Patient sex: M
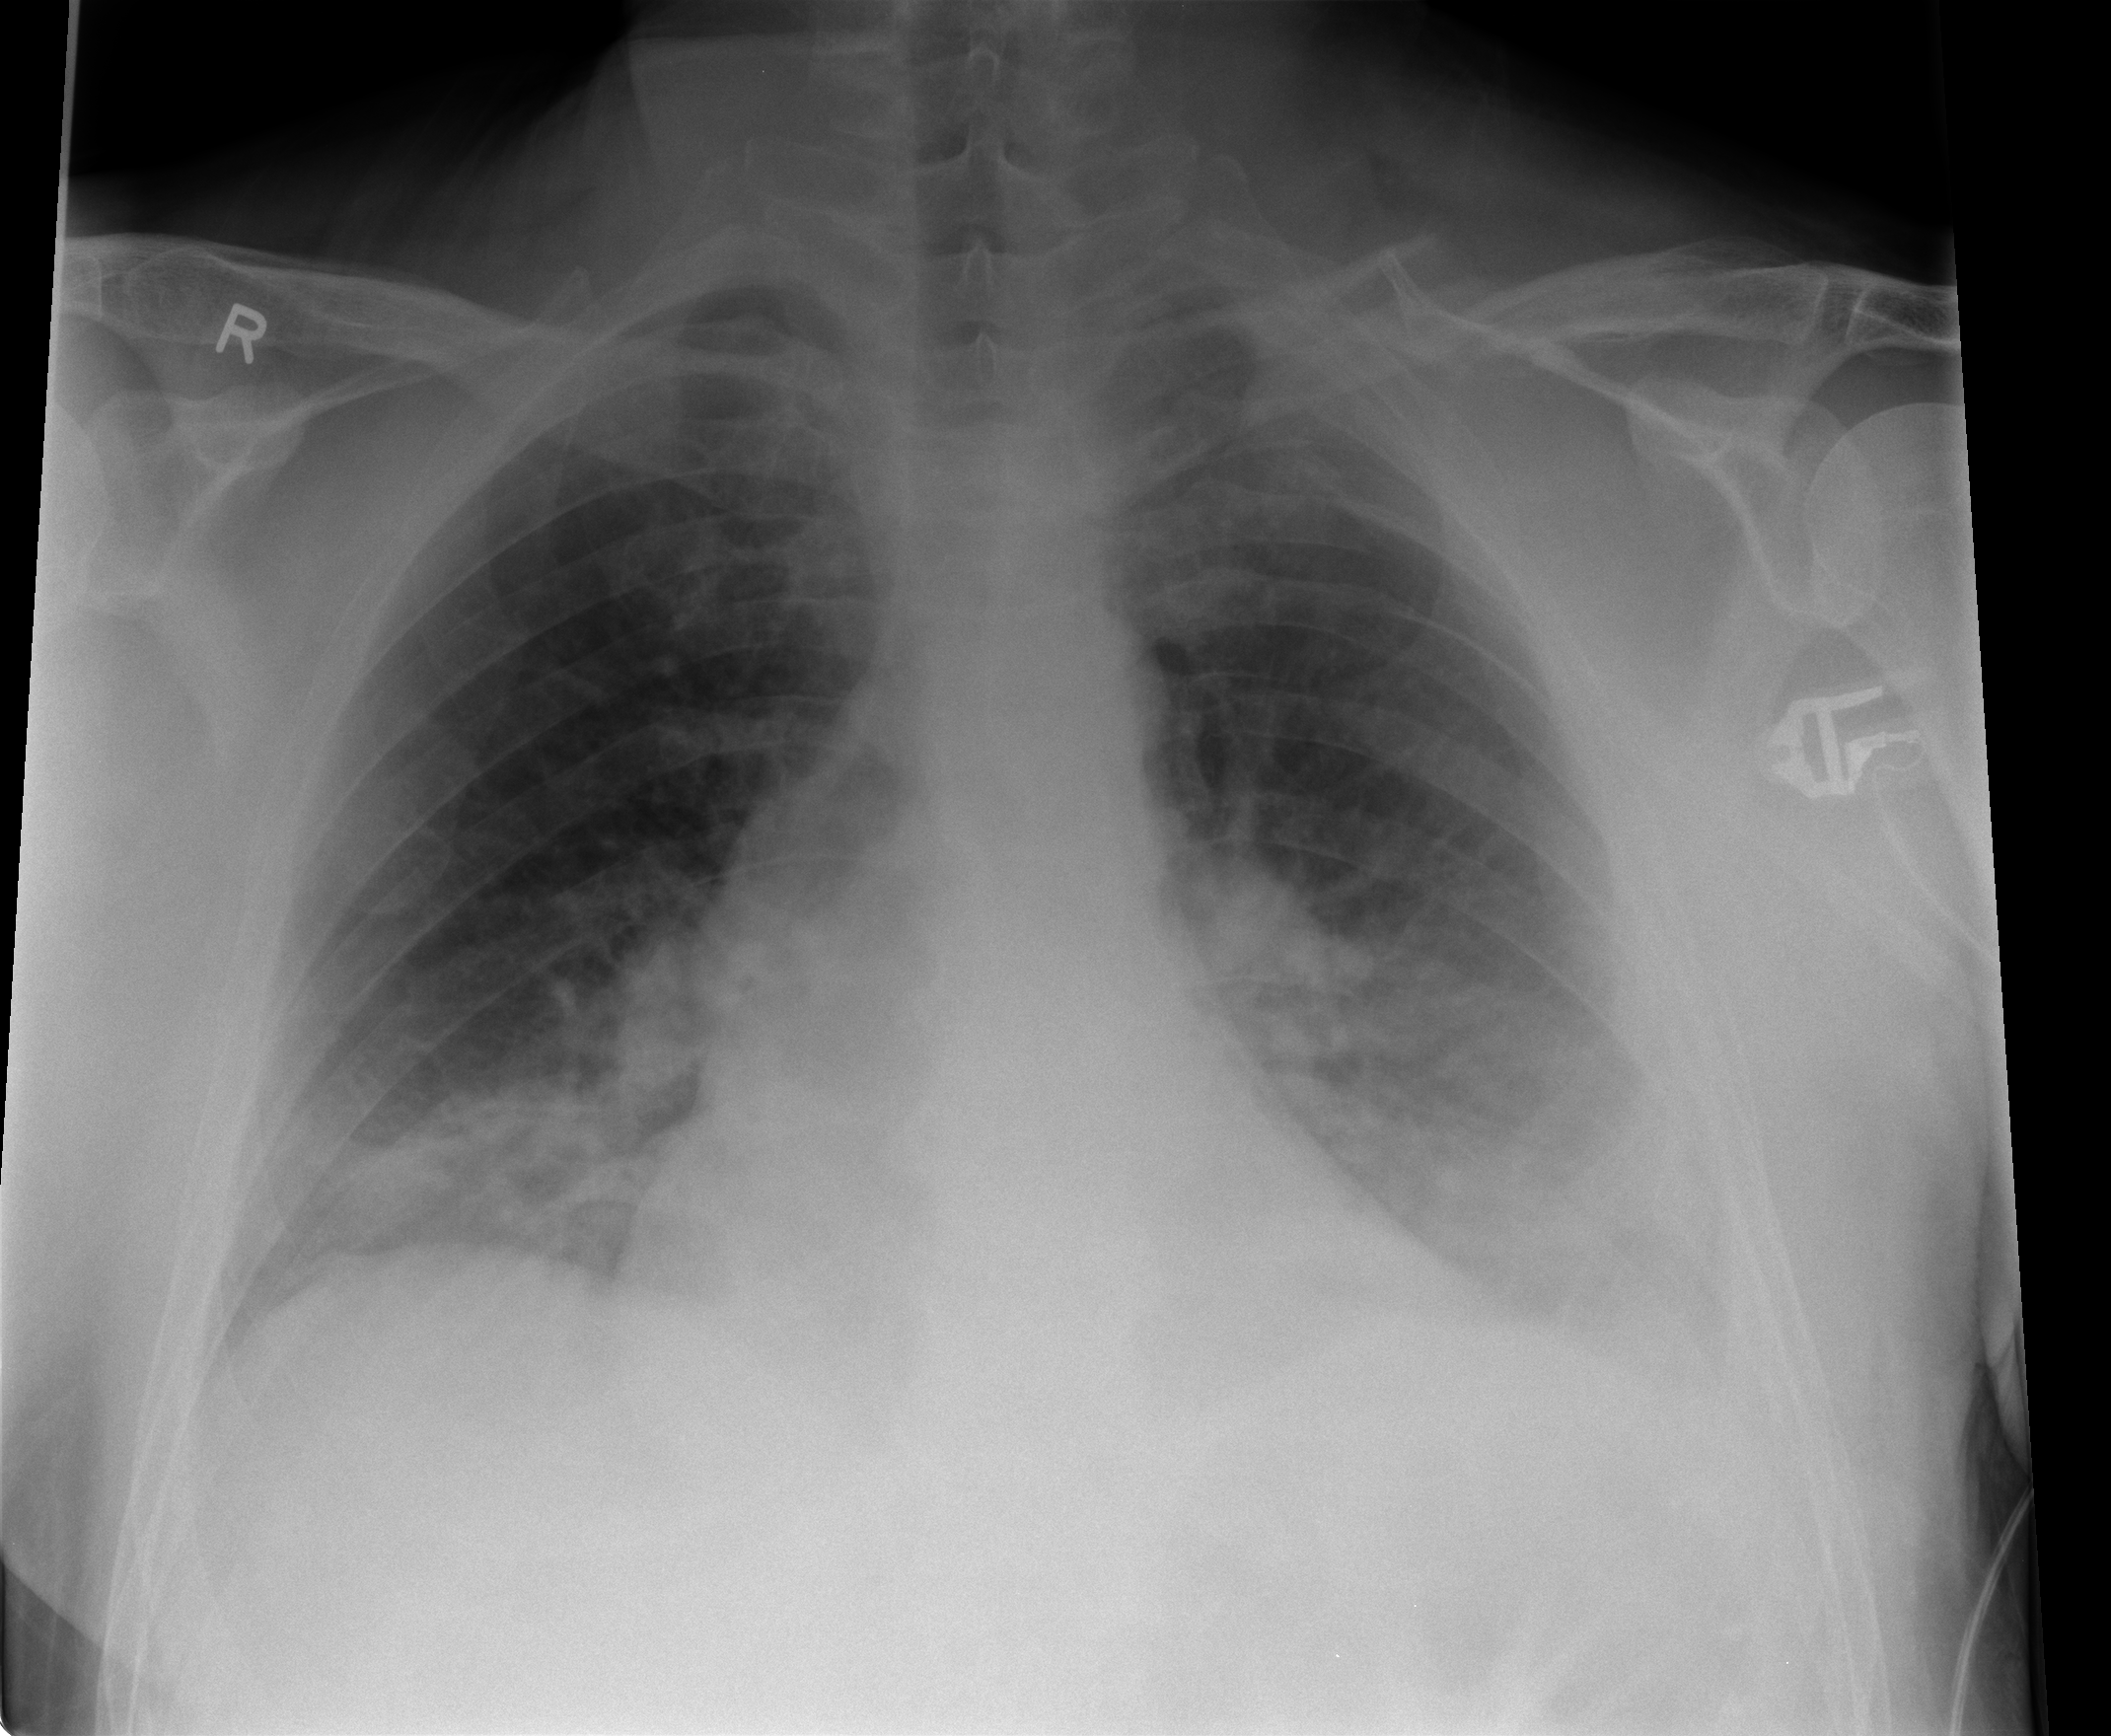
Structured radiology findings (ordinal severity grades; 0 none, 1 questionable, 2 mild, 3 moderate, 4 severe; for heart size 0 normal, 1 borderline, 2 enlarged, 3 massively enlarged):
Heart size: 0
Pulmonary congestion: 2
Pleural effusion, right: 0
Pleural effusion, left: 2
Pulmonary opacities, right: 2
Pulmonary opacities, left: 2
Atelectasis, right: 2
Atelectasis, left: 2